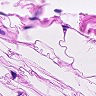
Metastatic tissue present: no